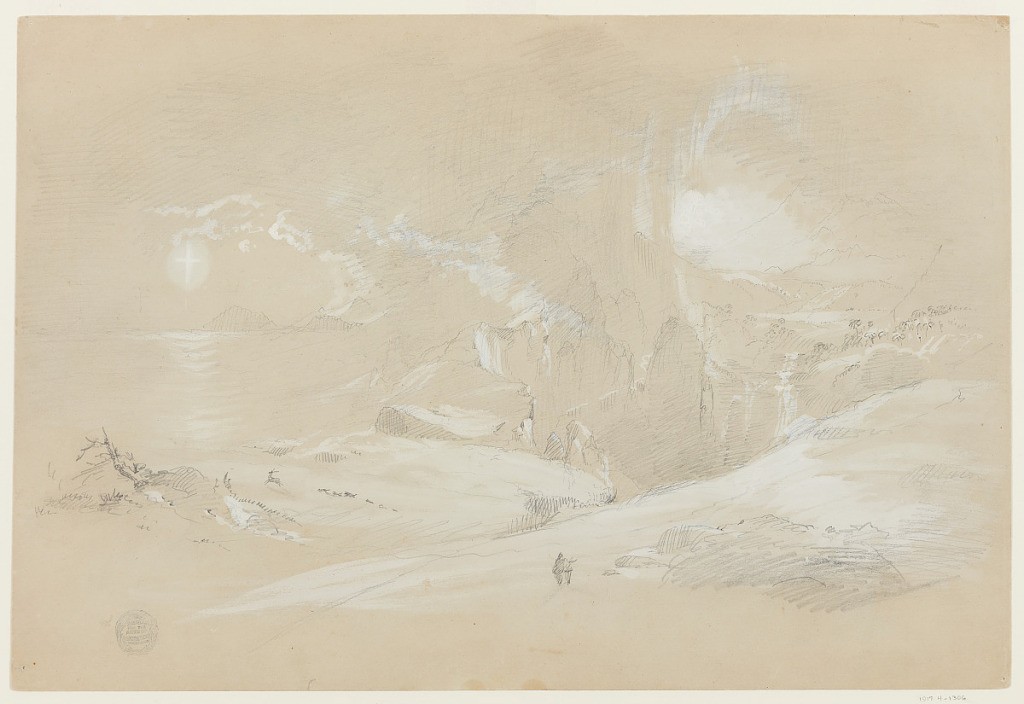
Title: Vision of the Cross
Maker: Frederic Edwin Church, American, 1826–1900
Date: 1860–85
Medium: Graphite, brush and white gouache on tan wove paper
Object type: Drawing
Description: Landscape sketch showing an imagined scene of a metaphorical landscape. Divided between a lush and a barren landscape, this work may be a continuation of Thomas Cole's unfinished "The Cross and the World" series, which symbolically represents the spiritual and earthly paths through life. Here, two figures walk beside each other in the foreground at lower center. Beyond them, an immense, craggy, and foreboding mountain range in the middle distance divides the composition between an empty and barren landscape at left, and a lush, bright one at right. A luminous Christian cross hangs over the landscape at left, glowing above rugged mountains as if an apparition. In the foreground at left, at the opening of the barren, "spiritual" landscape, a pack of wolves chase a bounding deer beside a rocky outcropping with a tree. This rolling, foreground landscape appears covered in snow, highlighted, as it is, in white gouache. Dark clouds hang above and drop ribbons of rain on the central mountain range and into the lush, mountainous landscape at right. A waterfall topped with a line of palm trees leads to a reflective pool or lake beyond. Sharp, soaring mountains surround the body of water as a bright source of light illuminates the scene from behind. Meaning of this and similar works largely uncertain.